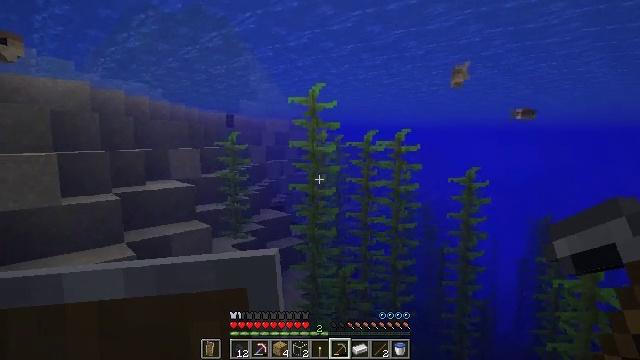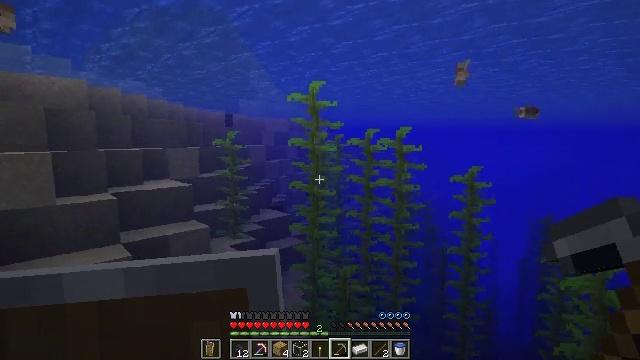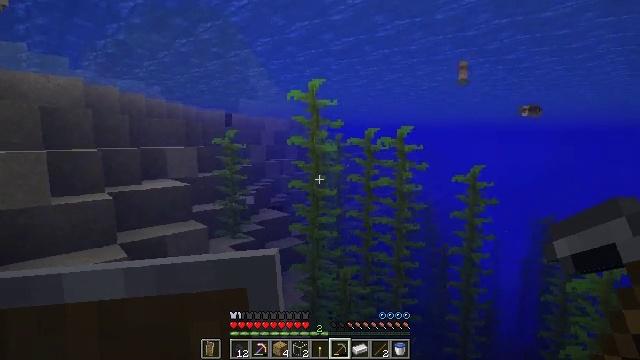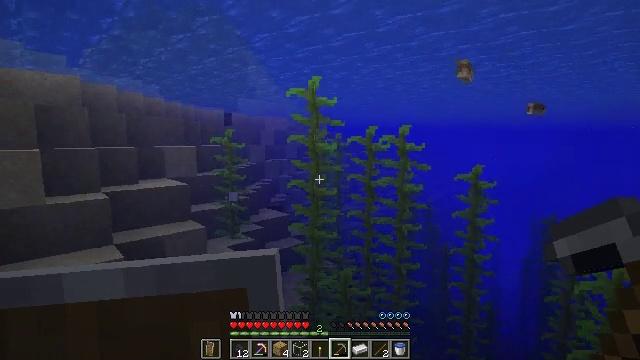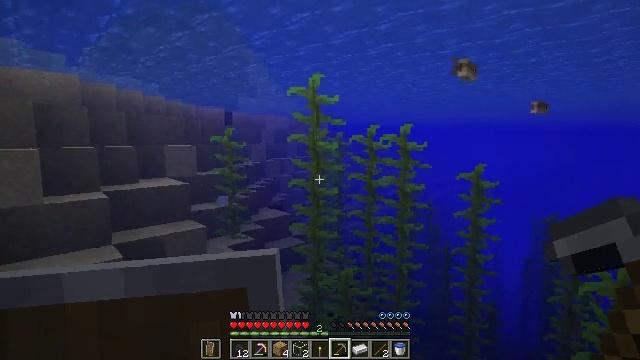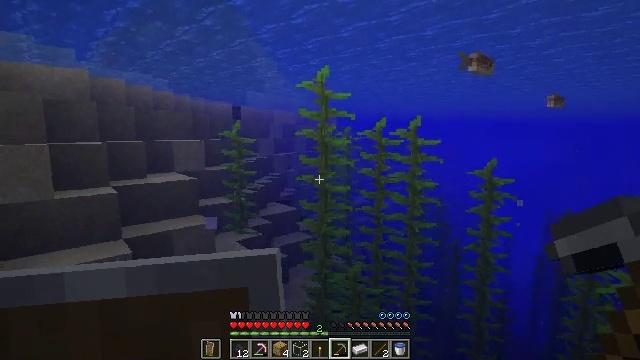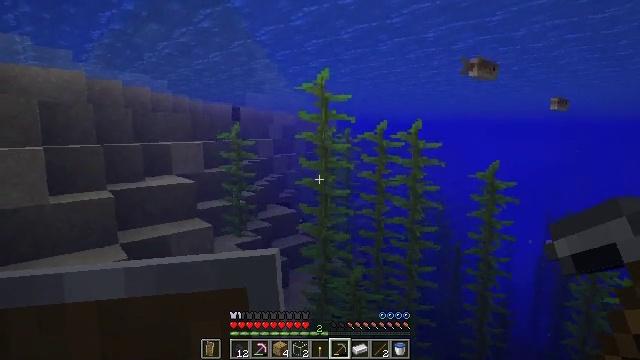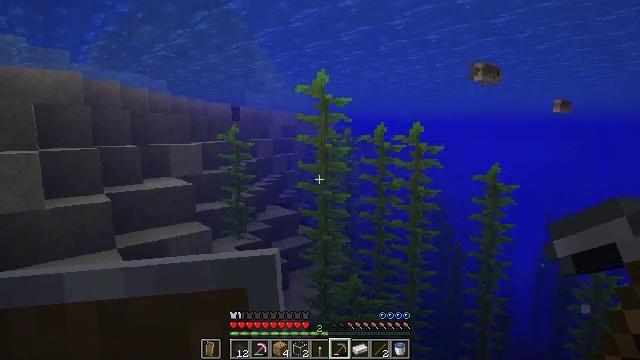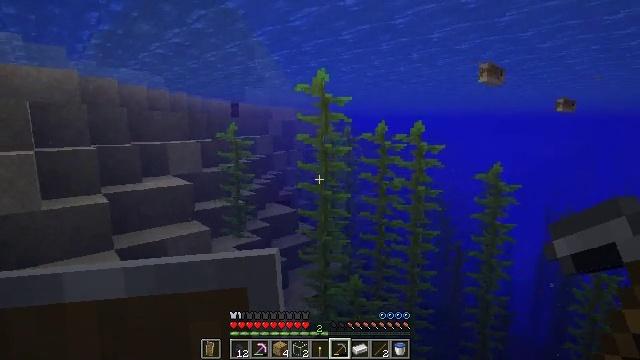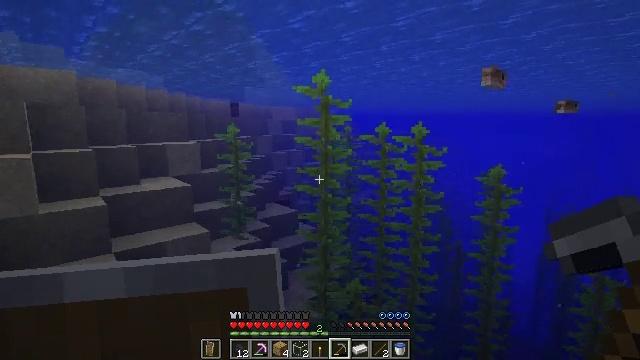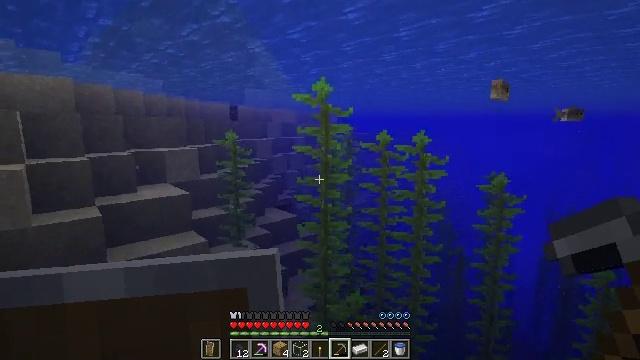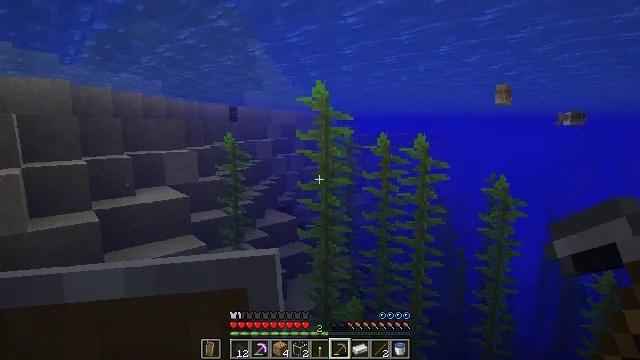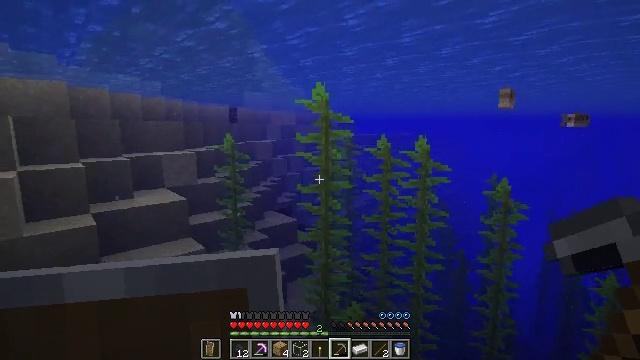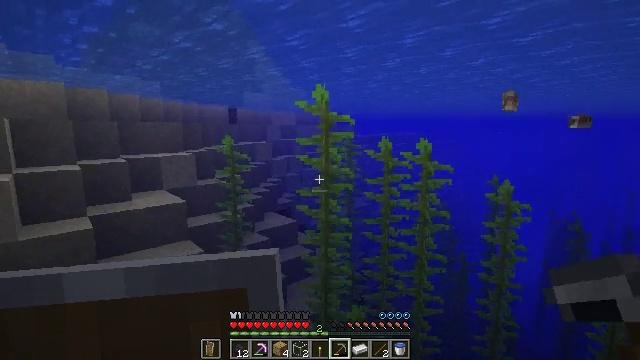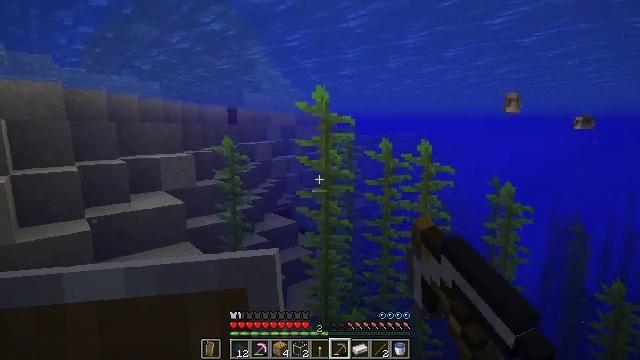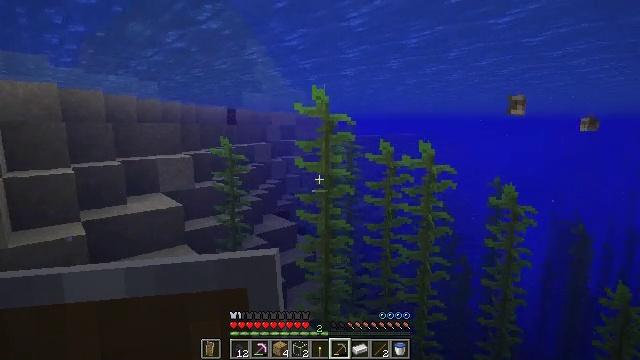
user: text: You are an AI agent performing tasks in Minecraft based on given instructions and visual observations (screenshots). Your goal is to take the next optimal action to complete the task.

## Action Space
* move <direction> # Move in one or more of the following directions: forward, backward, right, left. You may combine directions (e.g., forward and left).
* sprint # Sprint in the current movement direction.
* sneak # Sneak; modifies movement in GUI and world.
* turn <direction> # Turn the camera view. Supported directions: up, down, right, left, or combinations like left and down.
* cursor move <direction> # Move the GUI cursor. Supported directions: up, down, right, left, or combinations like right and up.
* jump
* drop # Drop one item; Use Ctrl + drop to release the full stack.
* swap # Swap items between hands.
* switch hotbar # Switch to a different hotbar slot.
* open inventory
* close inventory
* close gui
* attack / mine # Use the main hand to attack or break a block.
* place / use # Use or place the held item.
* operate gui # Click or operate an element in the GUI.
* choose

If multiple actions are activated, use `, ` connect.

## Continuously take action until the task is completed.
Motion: motion action
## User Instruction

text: Dive and mine the kelp.
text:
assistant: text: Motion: move forward
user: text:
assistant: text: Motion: move forward
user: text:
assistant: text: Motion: move forward
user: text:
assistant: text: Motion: move forward, jump
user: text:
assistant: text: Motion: move forward, turn left and down, jump
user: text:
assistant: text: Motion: move forward, jump
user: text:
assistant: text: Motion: move forward, jump
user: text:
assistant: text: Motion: move forward, jump
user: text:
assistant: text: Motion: move forward, jump
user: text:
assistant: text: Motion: move forward
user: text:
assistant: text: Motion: move forward
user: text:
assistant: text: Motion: move forward
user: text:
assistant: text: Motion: move forward, attack / mine
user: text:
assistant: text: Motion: move forward, attack / mine
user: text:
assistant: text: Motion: move forward, attack / mine
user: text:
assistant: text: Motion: move forward, attack / mine
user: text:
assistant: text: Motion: move forward, attack / mine
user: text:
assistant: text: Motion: move forward, attack / mine
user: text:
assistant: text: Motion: move forward, attack / mine
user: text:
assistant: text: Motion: move forward, attack / mine
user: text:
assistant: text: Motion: move forward, turn down, attack / mine
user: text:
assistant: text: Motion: move forward, attack / mine
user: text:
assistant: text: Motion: move forward, attack / mine
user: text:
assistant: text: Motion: move forward, attack / mine
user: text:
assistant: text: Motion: move forward, attack / mine
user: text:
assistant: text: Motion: move forward, attack / mine
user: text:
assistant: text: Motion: move forward, attack / mine
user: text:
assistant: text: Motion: move forward, attack / mine
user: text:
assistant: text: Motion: move forward, attack / mine
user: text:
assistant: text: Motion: move forward, attack / mine